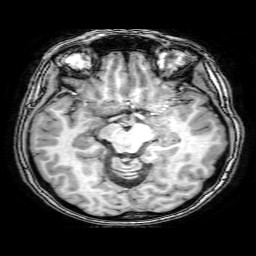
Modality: T1w
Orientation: coronal
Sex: female
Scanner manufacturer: philips
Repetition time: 0.008119 s
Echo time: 0.00371 s